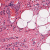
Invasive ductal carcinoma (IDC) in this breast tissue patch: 0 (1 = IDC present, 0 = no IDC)